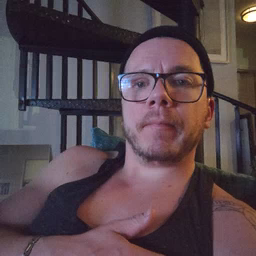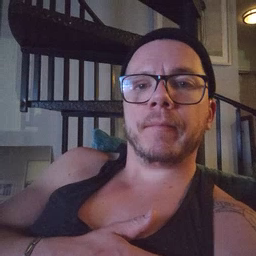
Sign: go